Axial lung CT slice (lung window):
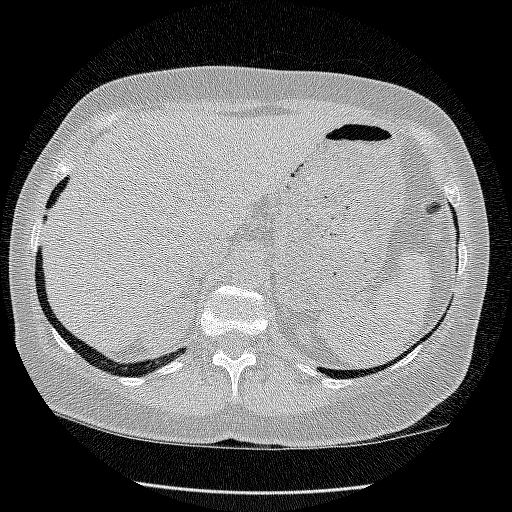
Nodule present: no